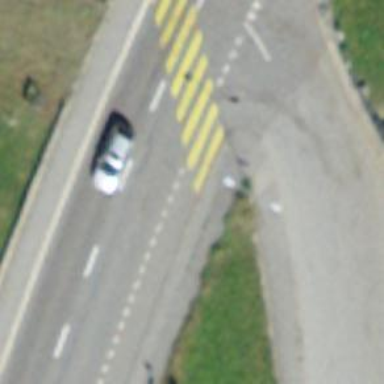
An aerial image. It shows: Bus stop with platform for public transport.